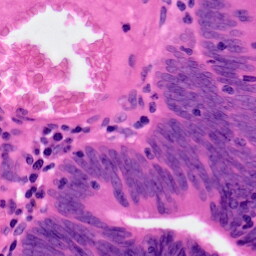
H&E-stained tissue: Colon